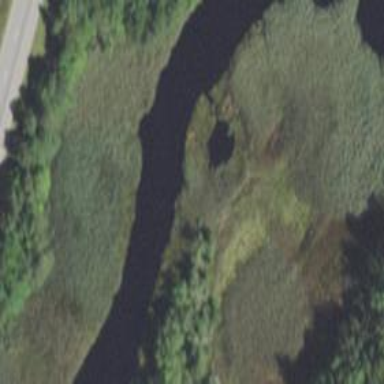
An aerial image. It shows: Saltmarsh wetland.